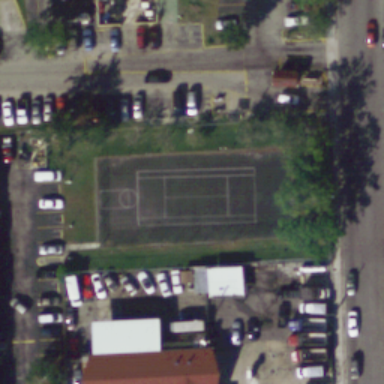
A tennis court with many plants and lots of cars surrounded .